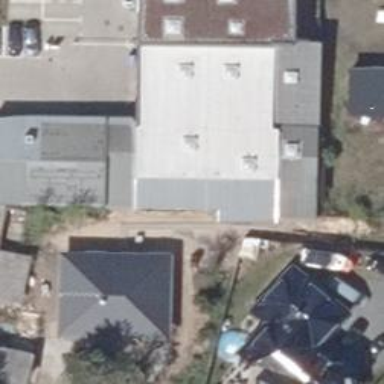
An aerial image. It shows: Car shop.